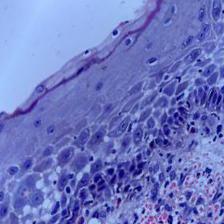
Diagnosis: Normal